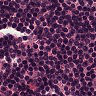
Metastatic tissue present: no